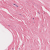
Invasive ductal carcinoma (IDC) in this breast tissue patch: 0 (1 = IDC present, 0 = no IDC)